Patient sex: F
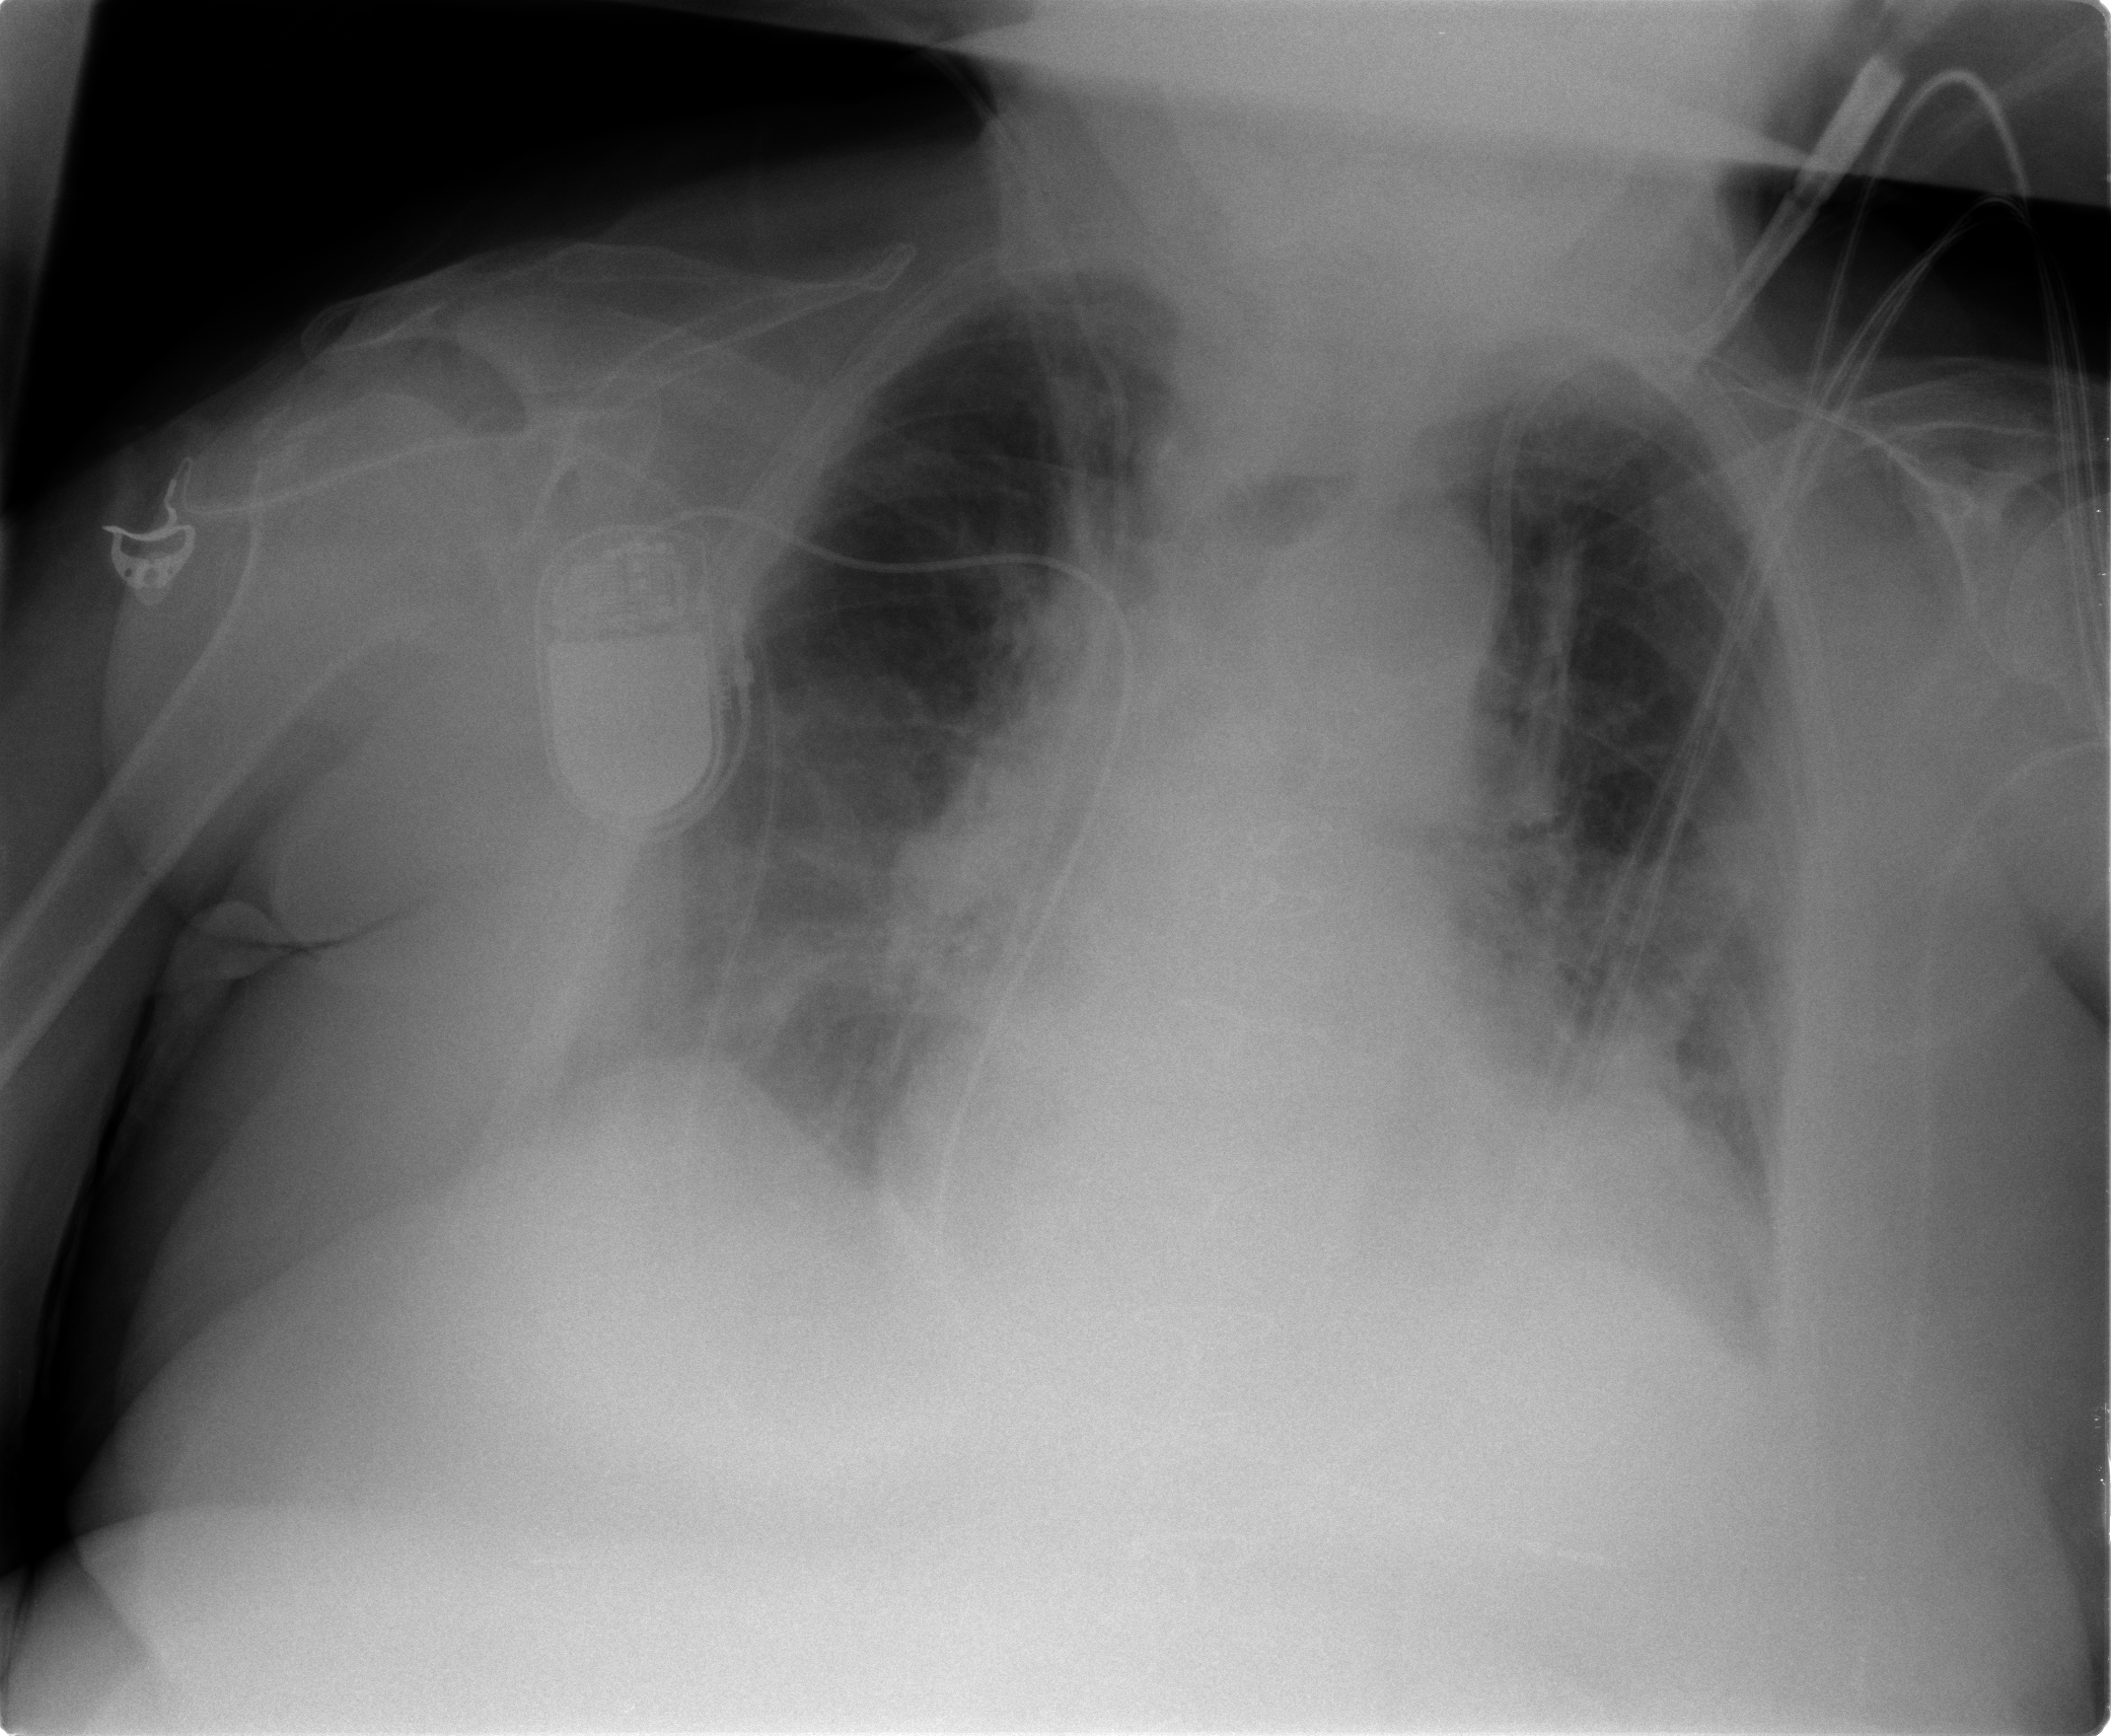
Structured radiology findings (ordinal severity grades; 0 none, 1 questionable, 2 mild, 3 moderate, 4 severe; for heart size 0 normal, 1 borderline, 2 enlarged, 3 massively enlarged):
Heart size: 2
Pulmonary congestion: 2
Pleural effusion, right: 2
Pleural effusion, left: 2
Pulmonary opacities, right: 0
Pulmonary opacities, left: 0
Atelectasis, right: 2
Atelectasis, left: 3